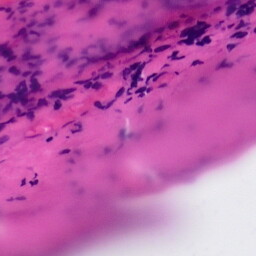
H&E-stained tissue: Tonsil